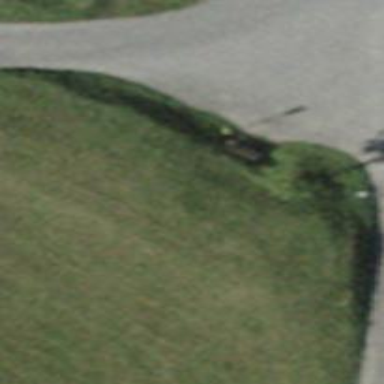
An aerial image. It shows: Brown bench.